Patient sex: M
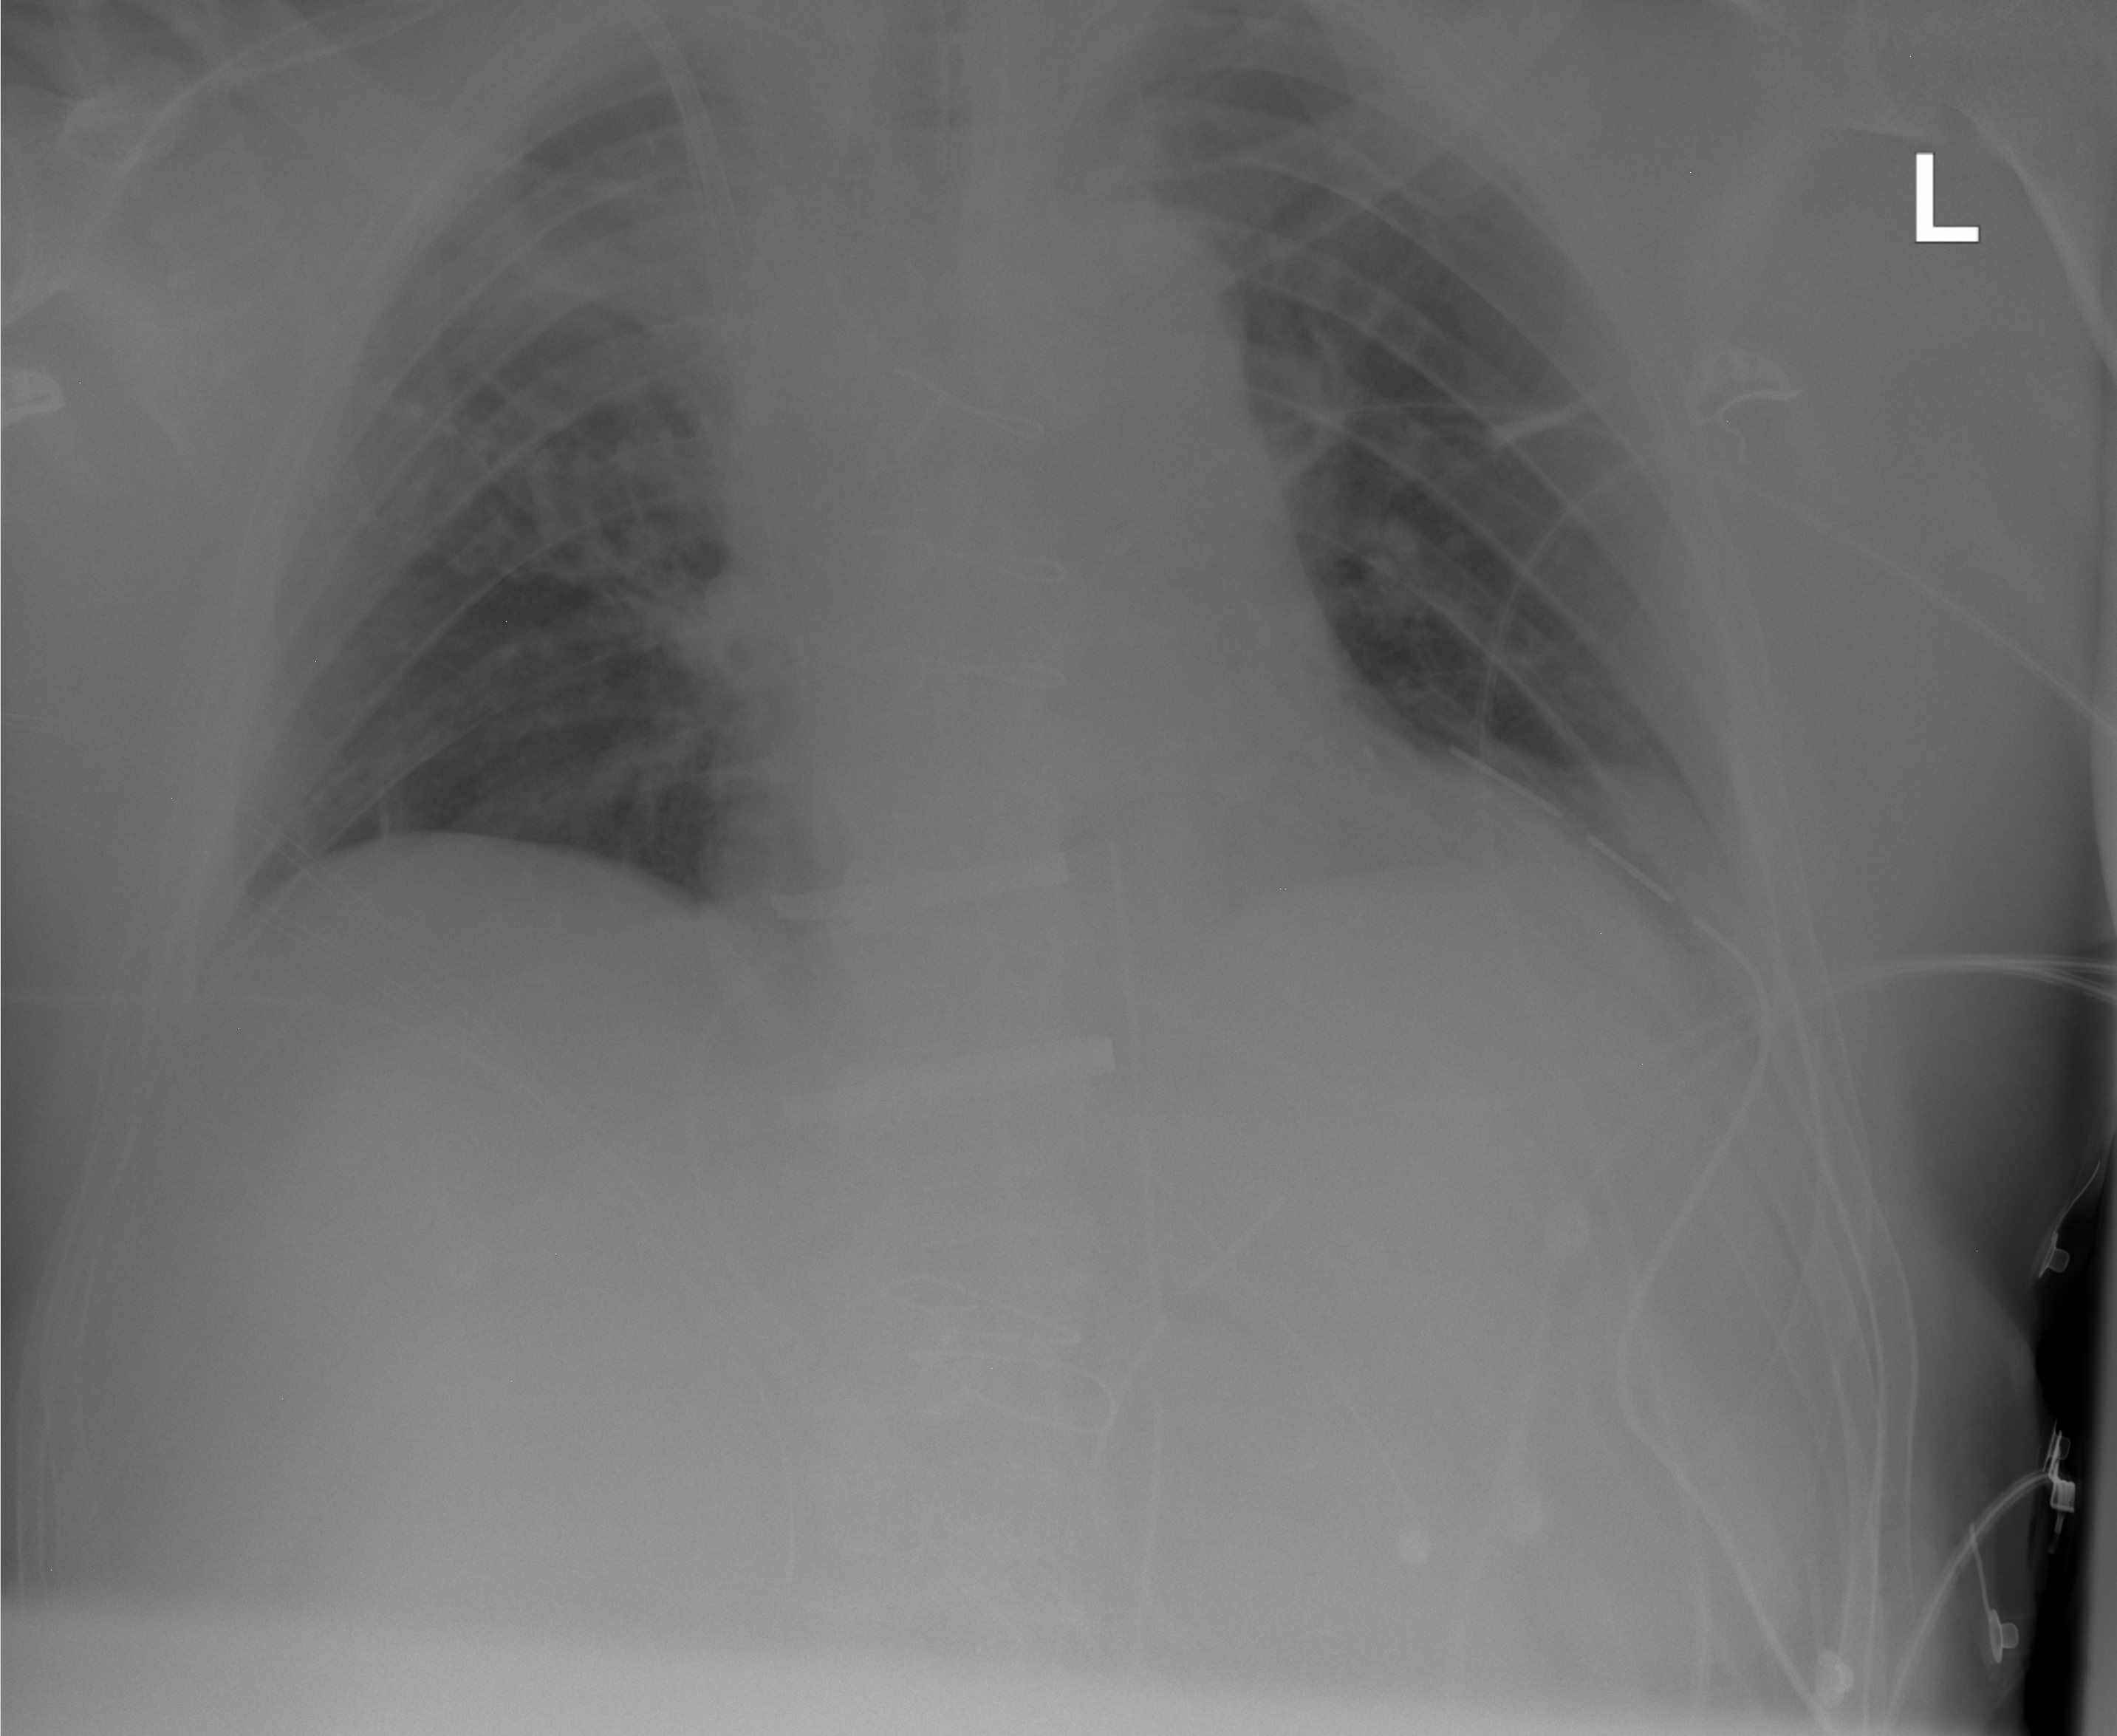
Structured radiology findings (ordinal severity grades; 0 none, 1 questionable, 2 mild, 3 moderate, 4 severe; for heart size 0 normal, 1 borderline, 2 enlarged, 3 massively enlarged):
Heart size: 2
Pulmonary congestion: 0
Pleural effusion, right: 0
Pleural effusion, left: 0
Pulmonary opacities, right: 0
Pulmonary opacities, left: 0
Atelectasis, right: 2
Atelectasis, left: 2